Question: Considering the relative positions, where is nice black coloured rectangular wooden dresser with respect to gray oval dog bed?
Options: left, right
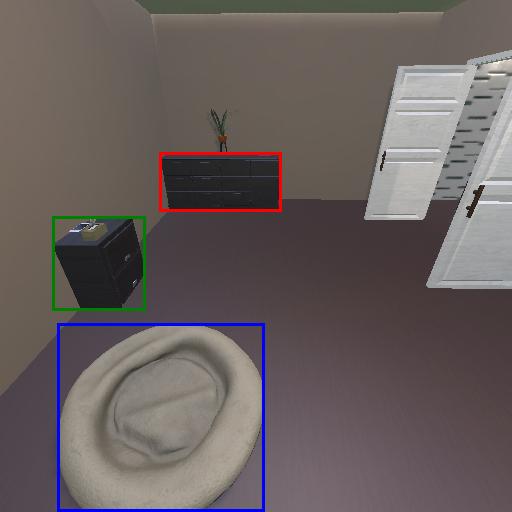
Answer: left